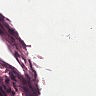
Metastatic tissue present: no